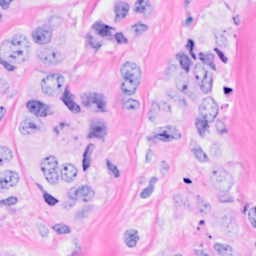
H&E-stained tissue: Breast